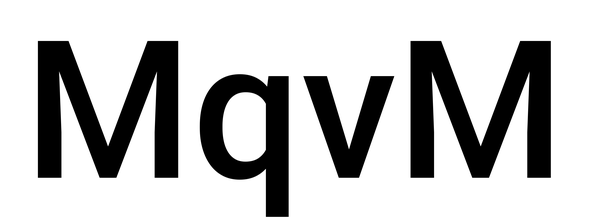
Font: Roboto_Medium